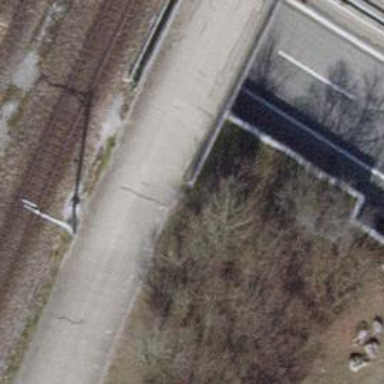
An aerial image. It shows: Asphalt track on bridge with grade1 tracktype.